Field crop: maize
Growth stage: 2
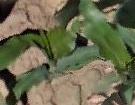
Species: maize